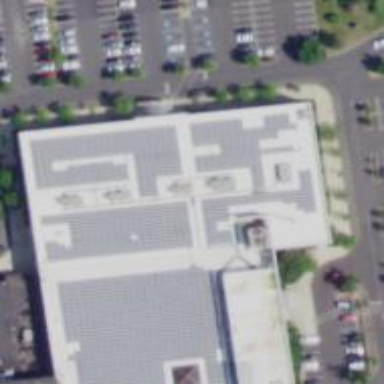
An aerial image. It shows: Solar power generator with photovoltaic panels.